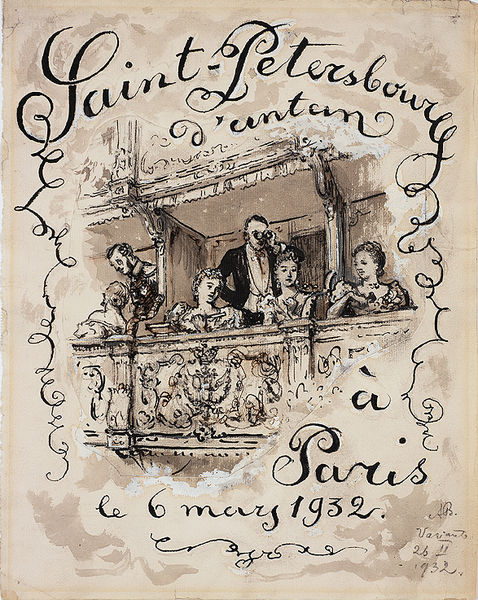
Titel: Design for a Poster: Saint Petersbourg d'antan à Paris, le 6 mars 1932, Design for a Poster: Saint Petersbourg d'antan à Paris, le 6 mars 1932
Künstler: Alexandre Benois
Standort: Amherst (Massachusetts, USA)
Institution: Mead Art Museum, Amherst College
Schlagwörter: balcony, men, white, women, black, dress, hair, woman, print, brown, paris, man, drawing, curls, theater, opera, watching, play, standing, poster, spectators, stall, 1932, saint-petersbourg, wealthy people, 1930s, binoculars, binocular, petersburg